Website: walmart
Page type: review-order
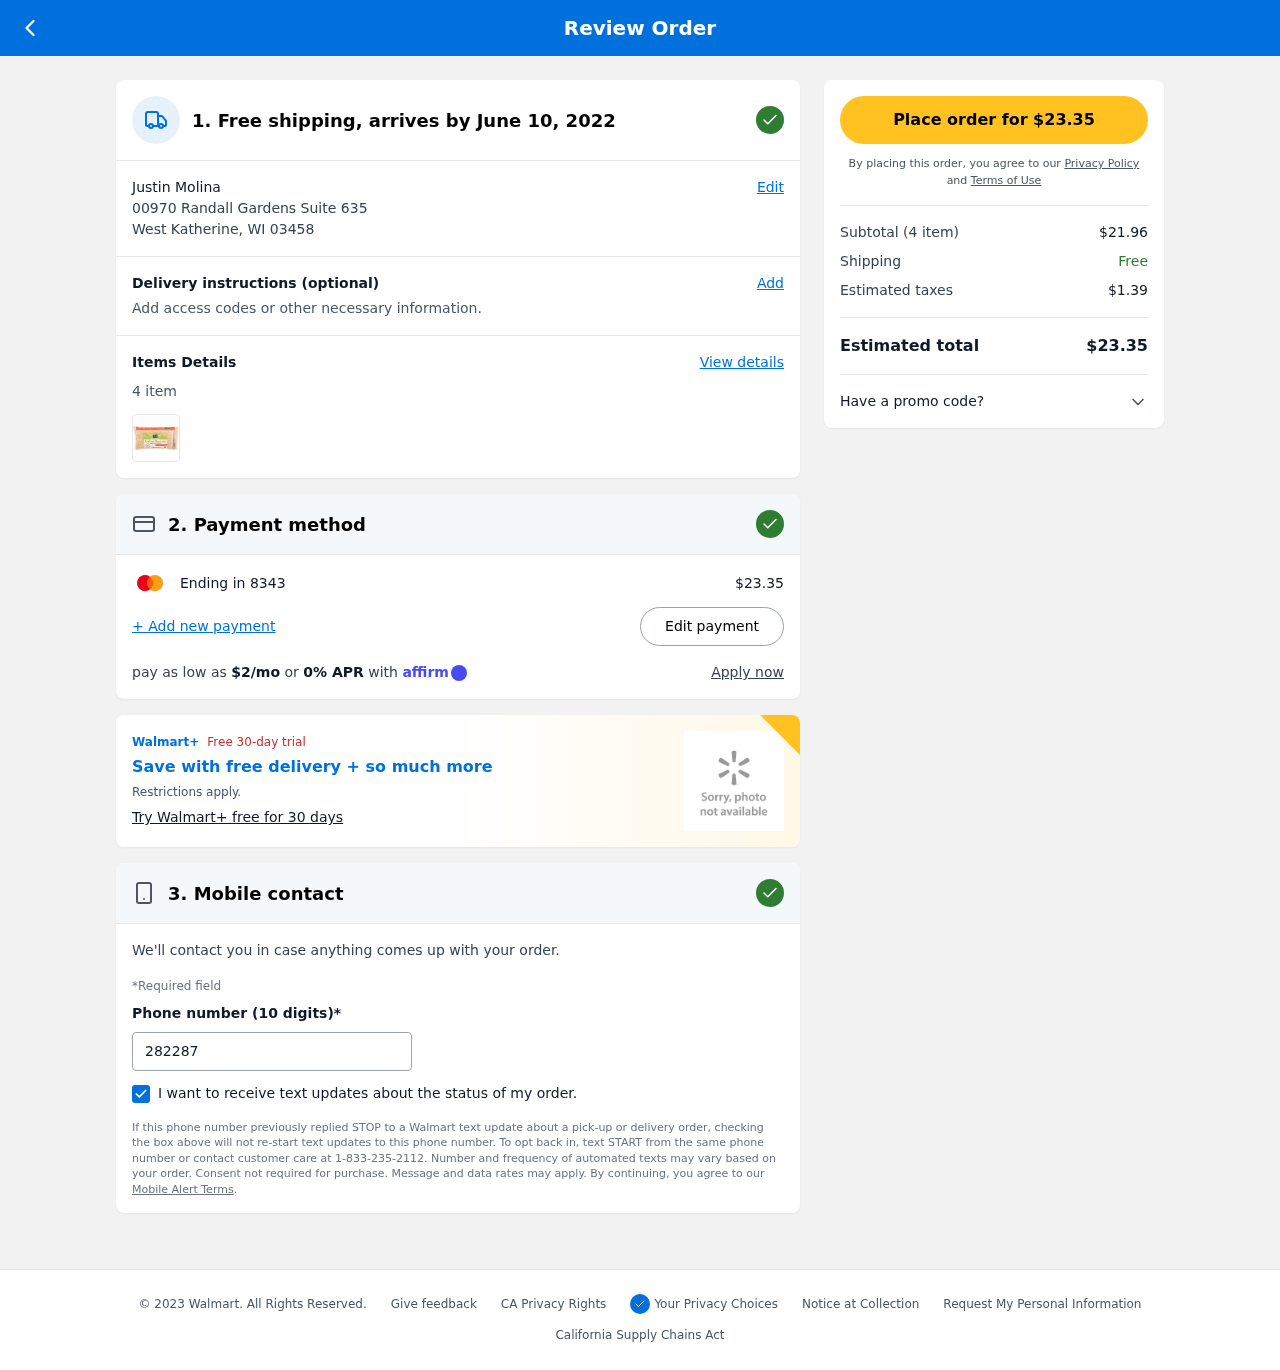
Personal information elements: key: PII_CARD_LAST4
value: Ending in 8343
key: PII_CITY_STATE_ZIP
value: West Katherine, WI 03458
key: PII_FULLNAME
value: Justin Molina
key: PII_PHONE
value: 2822878043
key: PII_STREET
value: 00970 Randall Gardens Suite 635
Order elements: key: ORDER_DELIVERY_DATE
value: June 10, 2022
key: ORDER_NUM_ITEMS
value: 4 item
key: ORDER_NUM_ITEMS
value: Subtotal (4 item)
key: ORDER_TOTAL
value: $23.35
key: ORDER_TOTAL
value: Place order for $23.35
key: ORDER_MONTHLY_PAYMENT
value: $2/mo
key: ORDER_SUBTOTAL
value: $21.96
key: ORDER_TAX
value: $1.39